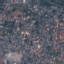
Land use / land cover: Residential